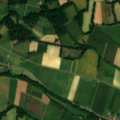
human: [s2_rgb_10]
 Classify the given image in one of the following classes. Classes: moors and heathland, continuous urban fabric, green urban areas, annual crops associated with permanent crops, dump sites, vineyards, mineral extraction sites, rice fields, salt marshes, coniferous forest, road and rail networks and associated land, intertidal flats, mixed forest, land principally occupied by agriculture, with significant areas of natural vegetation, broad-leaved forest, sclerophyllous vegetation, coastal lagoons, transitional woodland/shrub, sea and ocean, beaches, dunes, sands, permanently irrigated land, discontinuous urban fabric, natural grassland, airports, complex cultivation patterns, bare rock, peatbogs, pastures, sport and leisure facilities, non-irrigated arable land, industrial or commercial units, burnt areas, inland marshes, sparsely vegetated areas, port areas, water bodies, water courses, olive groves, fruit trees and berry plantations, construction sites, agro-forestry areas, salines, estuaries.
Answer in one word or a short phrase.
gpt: discontinuous urban fabric, non-irrigated arable land, land principally occupied by agriculture, with significant areas of natural vegetation